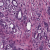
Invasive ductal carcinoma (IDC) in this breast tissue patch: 1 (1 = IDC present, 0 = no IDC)